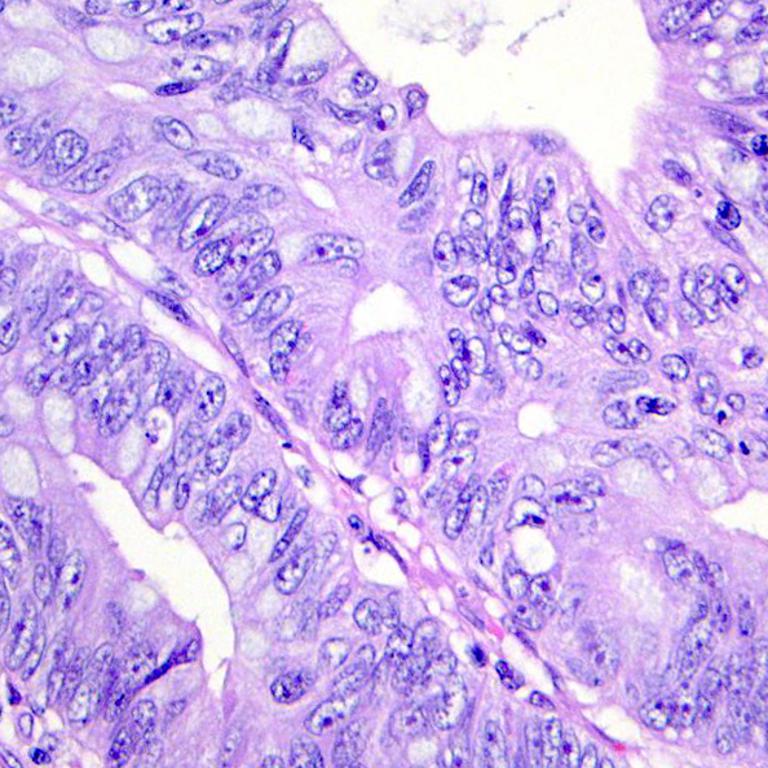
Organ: colon
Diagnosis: adenocarcinomas